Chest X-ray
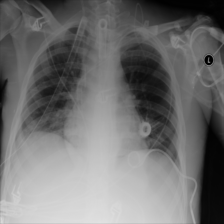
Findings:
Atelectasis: negative
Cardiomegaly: negative
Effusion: negative
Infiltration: negative
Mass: negative
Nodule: negative
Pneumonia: negative
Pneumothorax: negative
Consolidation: negative
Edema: negative
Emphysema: negative
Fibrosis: negative
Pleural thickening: negative
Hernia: negative